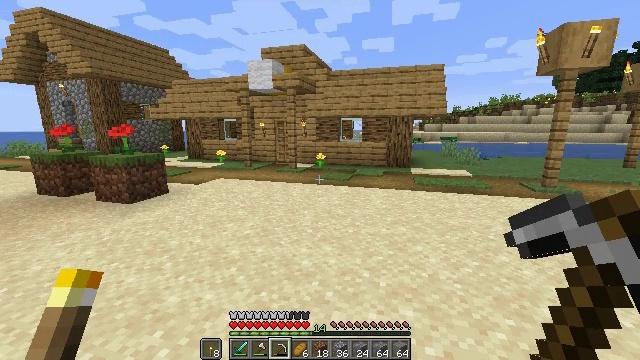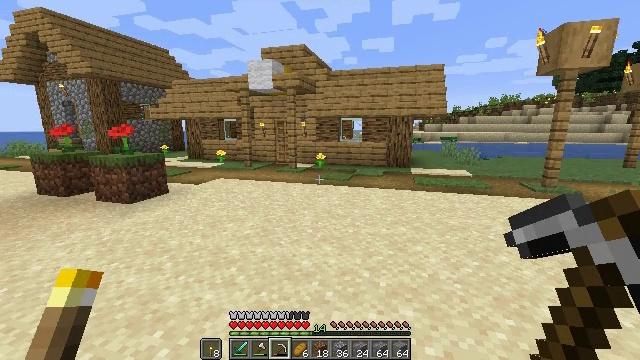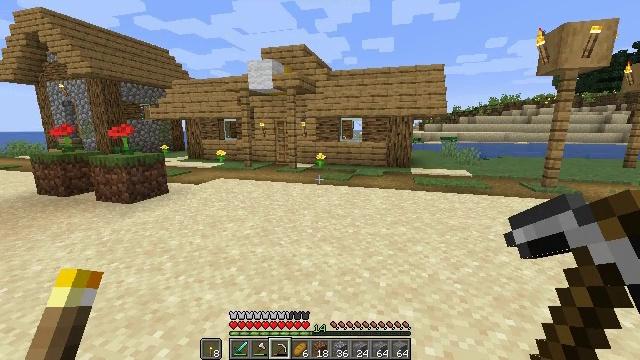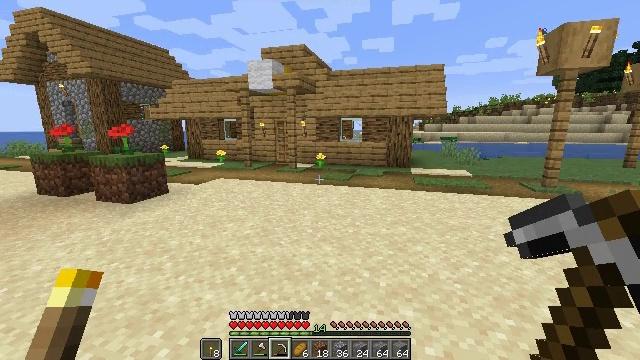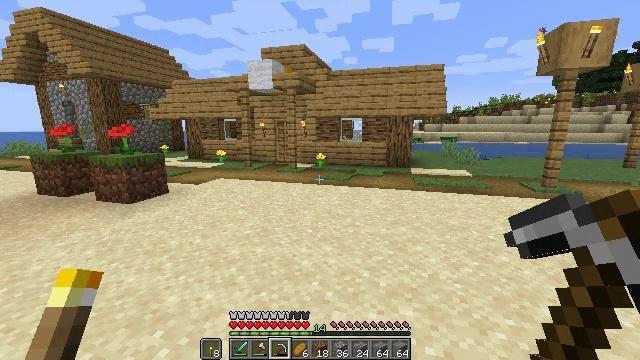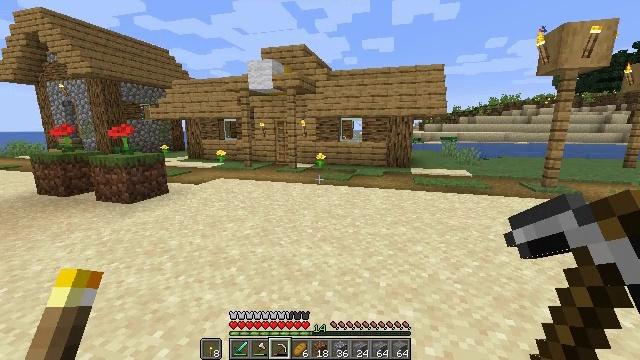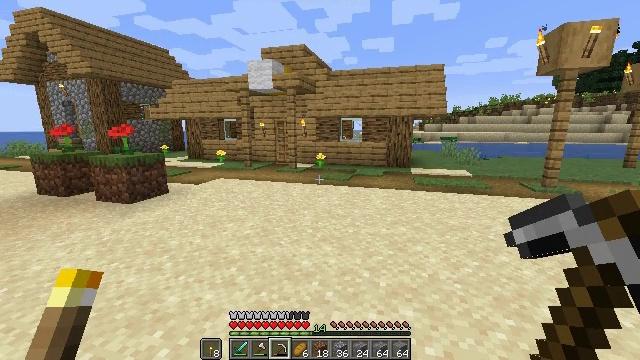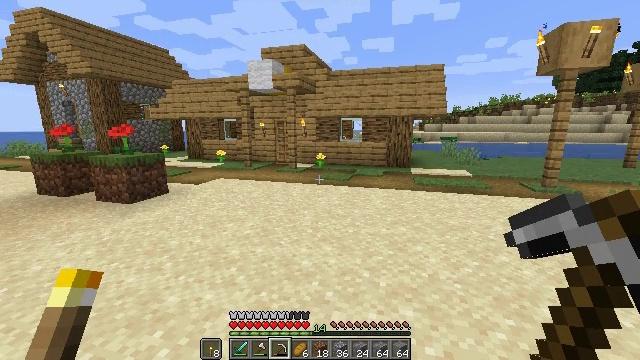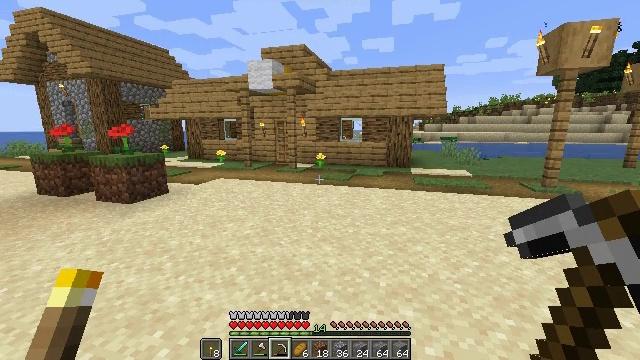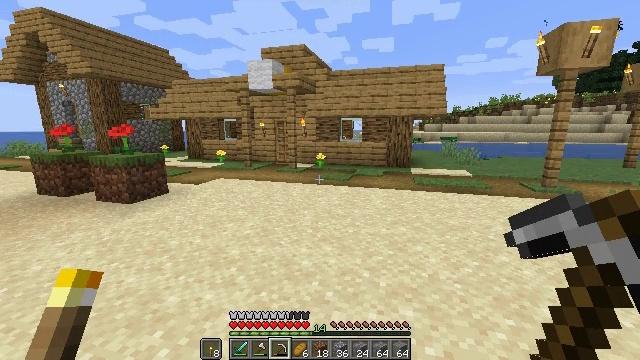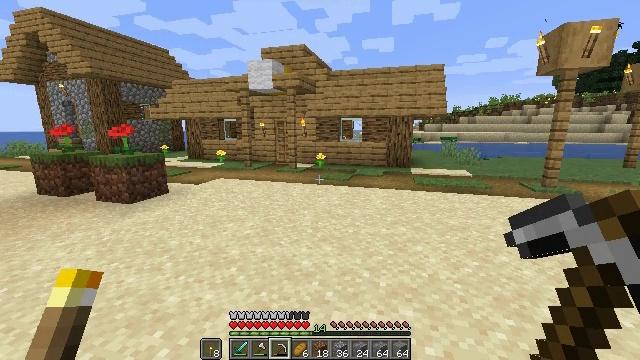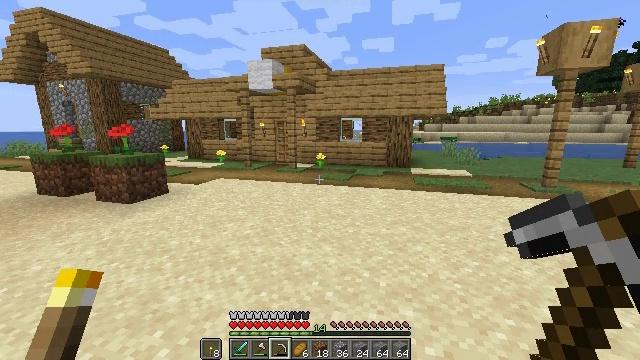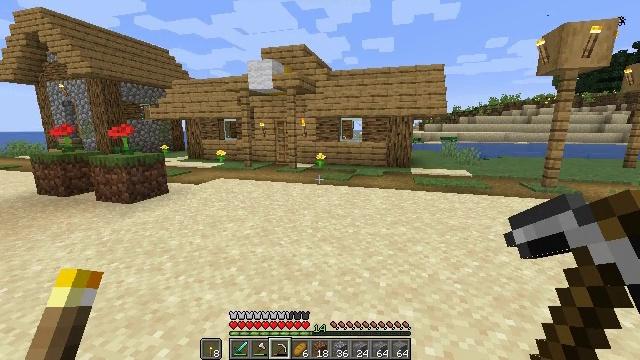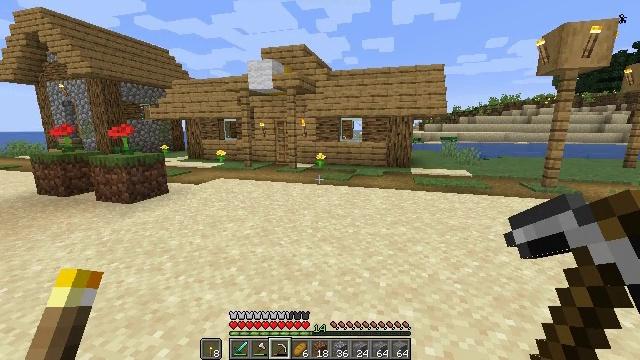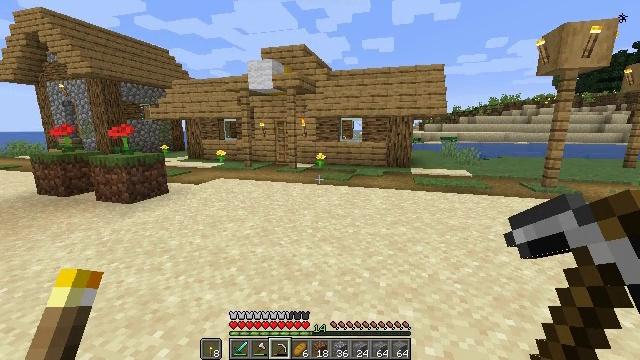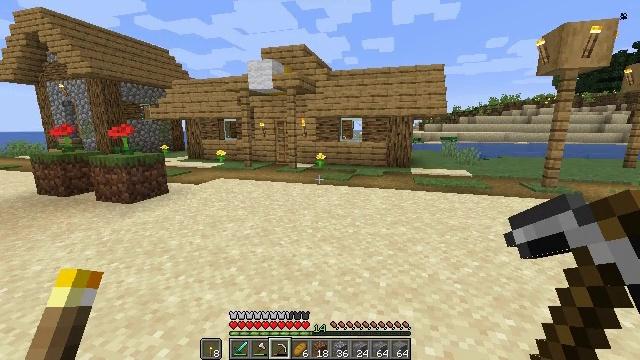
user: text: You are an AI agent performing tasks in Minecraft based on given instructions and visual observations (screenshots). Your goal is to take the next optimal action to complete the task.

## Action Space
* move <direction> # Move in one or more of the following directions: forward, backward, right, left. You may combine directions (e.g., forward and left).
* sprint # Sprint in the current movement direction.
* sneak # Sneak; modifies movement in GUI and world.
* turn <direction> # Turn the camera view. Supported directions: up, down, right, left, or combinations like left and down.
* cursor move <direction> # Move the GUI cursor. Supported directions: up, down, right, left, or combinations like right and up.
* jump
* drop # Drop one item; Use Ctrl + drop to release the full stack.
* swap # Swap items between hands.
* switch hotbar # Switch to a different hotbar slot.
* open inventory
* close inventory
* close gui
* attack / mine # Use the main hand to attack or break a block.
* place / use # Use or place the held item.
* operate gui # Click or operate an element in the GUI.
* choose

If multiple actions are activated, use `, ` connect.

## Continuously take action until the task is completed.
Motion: motion action
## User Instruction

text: Mine oak stairs.
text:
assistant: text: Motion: no_op
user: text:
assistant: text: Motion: no_op
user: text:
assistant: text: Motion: no_op
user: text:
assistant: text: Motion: no_op
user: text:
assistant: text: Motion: no_op
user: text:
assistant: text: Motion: no_op
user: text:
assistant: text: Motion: no_op
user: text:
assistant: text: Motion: no_op
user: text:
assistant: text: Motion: no_op
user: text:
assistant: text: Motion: no_op
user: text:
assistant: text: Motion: no_op
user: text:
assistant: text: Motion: no_op
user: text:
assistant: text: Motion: no_op
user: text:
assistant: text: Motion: no_op
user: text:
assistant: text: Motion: no_op
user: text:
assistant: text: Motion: no_op
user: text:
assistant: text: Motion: no_op
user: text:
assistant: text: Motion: no_op
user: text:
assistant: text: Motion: no_op
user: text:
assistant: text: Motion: no_op
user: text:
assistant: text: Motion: no_op
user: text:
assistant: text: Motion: no_op
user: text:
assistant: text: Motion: no_op
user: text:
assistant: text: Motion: no_op
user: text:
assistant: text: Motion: no_op
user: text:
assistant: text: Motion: no_op
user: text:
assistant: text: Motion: no_op
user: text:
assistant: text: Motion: no_op
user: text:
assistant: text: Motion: no_op
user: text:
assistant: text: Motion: no_op